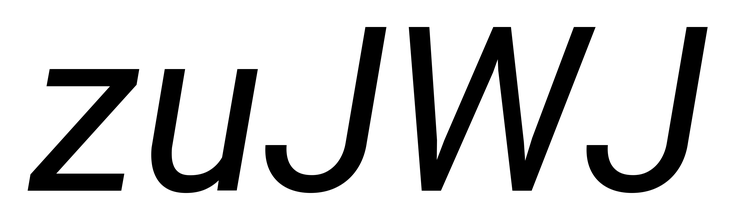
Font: Roboto-Italic_Italic